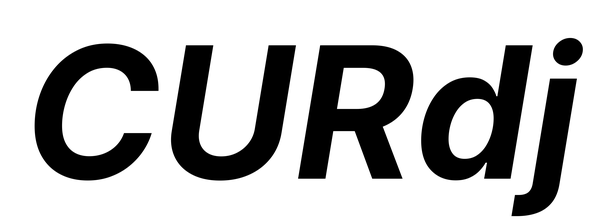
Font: Inter-Italic_Bold_Italic